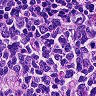
Metastatic tissue present: no